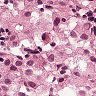
Metastatic tissue present: yes